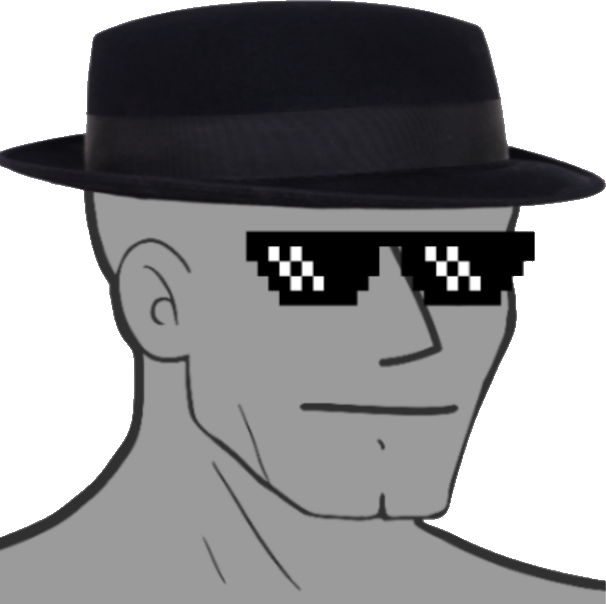
Label: 5_NPC